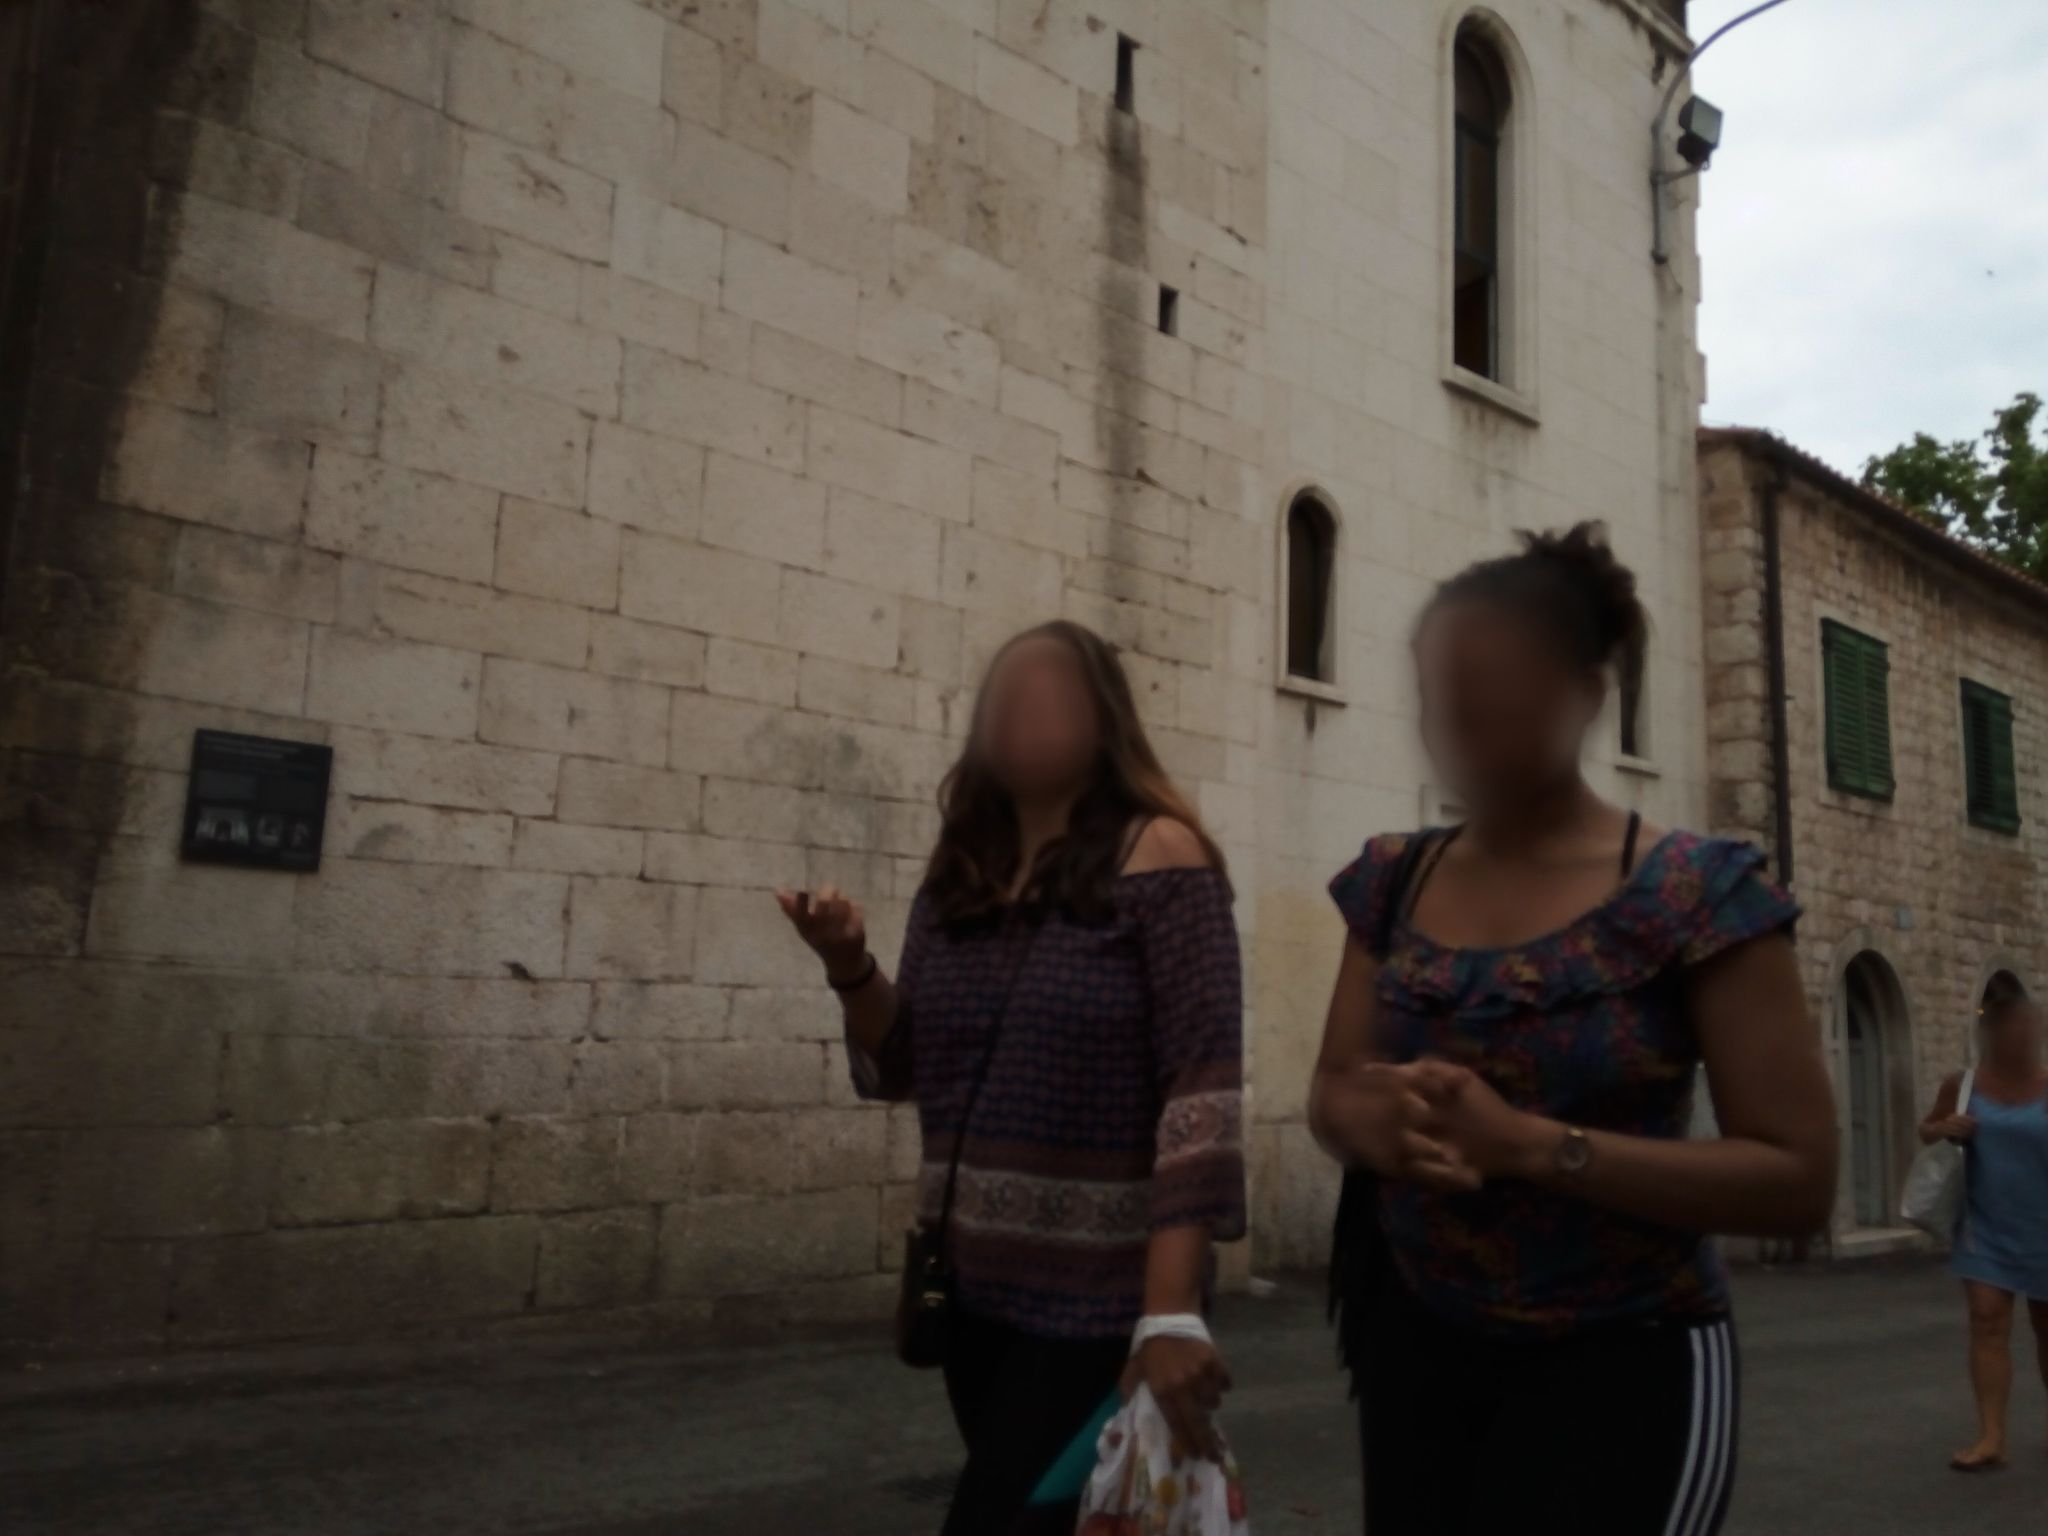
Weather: clear
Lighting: day
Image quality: good
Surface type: walking surface
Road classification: pedestrian
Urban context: urban centre
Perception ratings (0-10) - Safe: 1.76, Lively: 6.3, Beautiful: 6.19, Boring: 7.65, Depressing: 4.74, Wealthy: 0.37